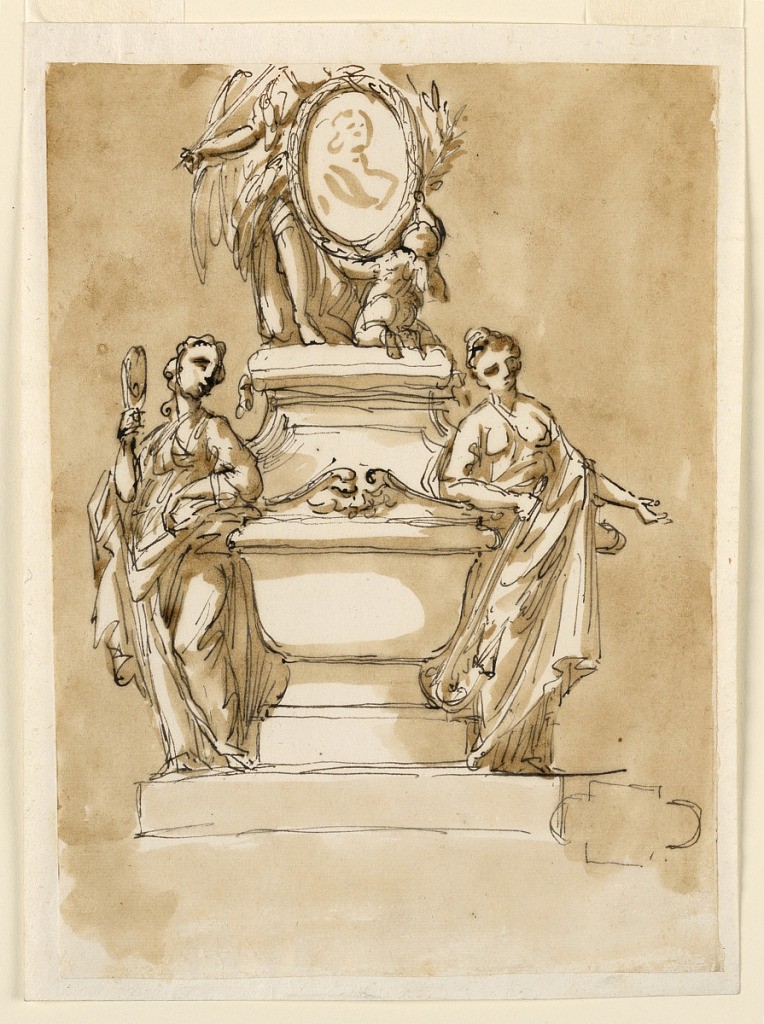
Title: Monument of King Louis XVI of France
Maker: Giuseppe Barberi, Italian, 1746–1809
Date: ca. 1795
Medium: Pen and brown ink, brush and brown wash on lined off-white laid paper
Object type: Drawing
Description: Below is a rectangular base. Upon it stand at left Prudence, with the mirror, and at right Hope, leaning upon the sarcophagus, whose front has the shape of a vase, with a broken pediment, with a mask in the center. The sarcophagus has above the shape of a pedestal with a cushion above it. Upon it kneels a putto and raises a medallion with a bust portrait, and a laurel branch. At left stands a winged genius blowing a trumpet, helping with his left arm in supporting the medallion. The head is not visible. Below at right is a slightly sketched plan, a square, with two hemicycles at left and at right.